Question: I am new with pivot and don't know why sub queries not working in this. Motive of query is to find no shifts present on that day.
'''
SELECT [DriverId],
(SELECT [RegistrationNo]+' '+[Name] FROM [dbo].[Employee] where [id]=[DriverId]) as [Driver],
coalesce([1],0) as [1], coalesce([2],0)as [2],
coalesce([3],0)as [3], coalesce([4],0)as [4],
coalesce([5],0)as [5], coalesce([6],0)as [6],
coalesce([7],0)as [7], coalesce([8],0)as [8],
coalesce([9],0)as [9], coalesce([10],0)as [10],
coalesce([11],0)as [11], coalesce([12],0)as [12],
coalesce([13],0)as [13], coalesce([14],0)as [14],
coalesce([15],0)as [15], coalesce([16],0)as [16],
coalesce([17],0)as [17], coalesce([18],0)as [18],
coalesce([19],0)as [19], coalesce([20],0)as [20],
coalesce([21],0)as [21], coalesce([22],0)as [22],
coalesce([23],0)as [23], coalesce([24],0)as [24],
coalesce([25],0)as [25], coalesce([26],0)as [26],
coalesce([27],0)as [27], coalesce([28],0)as [28],
coalesce([29],0)as [29], coalesce([30],0)as [30],
coalesce([31],0)as [31],([24] +[25]) as Total
FROM (
-- SELECT (SELECT [RegistrationNo]+' '+[Name] FROM [dbo].[Employee] where [id]=[DriverId]) as [Driver]
select [DriverId]
,count(day([AttendanceDateTime])) as [No Of Shifts]
,day([AttendanceDateTime]) as [day]
FROM [BusOprtn].[dbo].[DriverAttendance] where [AttendanceDateTime] between '2014-12-01 20:12:48.000' and '2014-12-31 20:12:48.000' group by DriverId ,day([AttendanceDateTime])
) as s
PIVOT
(
sum([No Of Shifts])
FOR [day] IN ([1],[2],[3],[4],[5],[6],[7],[8],[9],[10],[11],[12],[13],[14],[15],[16],[17],[18],[19],[20],[21],[22],[23],[24],[25],[26],[27],[28],[29],[30],[31])
)AS pivota
'''
It give result like this . Driver is also not coming from master table and total is also coming null. Is there any thing special about pivot which I don't know.
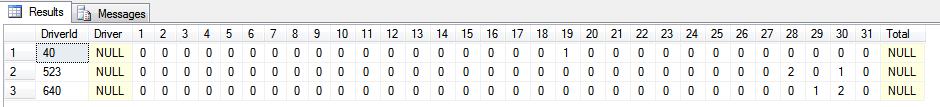
Answer: I'd suggest a few changes to your code. First, you can join to the 'Employee' table in the subquery. Second, you don't need the 'count' in the subquery - this can all be handled by the PIVOT aggregation. Third, I'd suggest using a windowing function to get the total for each driver. With these changes your code will be:
'''
select
DriverId,
Driver,
[1], [2], [3], [4], [5], [6], --- other columns here
Total
from
(
select
da.driverid,
driver = cast(e.RegistrationNo as varchar(50)) +' '+ e.Name,
[day] = day(da.AttendanceDateTime),
Total = count(*) over(partition by da.driverid)
from Employee e
inner join DriverAttendance da
on e.id = da.driverid
) d
pivot
(
count([day])
for [day] in ([1], [2], [3], [4], [5], [6]) --- other columns here
) p;
'''
See <URL>. Using the following sample data:
'''
CREATE TABLE DriverAttendance
([DriverID] int, [AttendanceDateTime] datetime)
;
INSERT INTO DriverAttendance
([DriverID], [AttendanceDateTime])
VALUES
(40, '2015-01-01 00:00:00'),
(40, '2015-01-02 00:00:00'),
(523, '2014-12-5 00:00:00'),
(523, '2014-12-6 00:00:00'),
(640, '2014-12-5 00:00:00')
;
CREATE TABLE Employee
([ID] int, [RegistrationNo] int, [Name] varchar(5))
;
INSERT INTO Employee
([ID], [RegistrationNo], [Name])
VALUES
(40, 123, 'Frank'),
(523, 456, 'Jim'),
(640, 789, 'Bob')
;
'''
You'll get a result of:
'''
| DRIVERID | DRIVER | 1 | 2 | 3 | 4 | 5 | 6 | TOTAL |
|----------|-----------|---|---|---|---|---|---|-------|
| 40 | 123 Frank | 1 | 1 | 0 | 0 | 0 | 0 | 2 |
| 523 | 456 Jim | 0 | 0 | 0 | 0 | 1 | 1 | 2 |
| 640 | 789 Bob | 0 | 0 | 0 | 0 | 1 | 0 | 1 |
'''